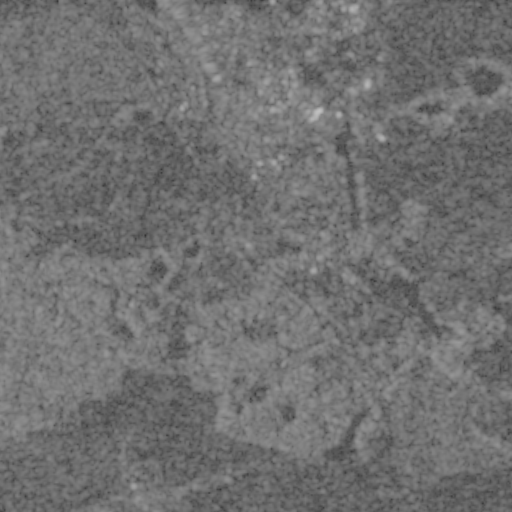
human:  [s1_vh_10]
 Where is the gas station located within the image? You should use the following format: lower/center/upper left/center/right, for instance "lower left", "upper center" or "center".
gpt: The gas station is located in the center of the image.
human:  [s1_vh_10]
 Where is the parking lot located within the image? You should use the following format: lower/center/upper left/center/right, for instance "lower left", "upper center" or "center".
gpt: The parking lot is located in the upper center of the image.
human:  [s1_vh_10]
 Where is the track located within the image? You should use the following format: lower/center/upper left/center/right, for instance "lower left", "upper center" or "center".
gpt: The track is located in the upper center of the image.
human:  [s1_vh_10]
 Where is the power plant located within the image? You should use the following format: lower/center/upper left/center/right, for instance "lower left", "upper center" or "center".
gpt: There is no power plant in the image.

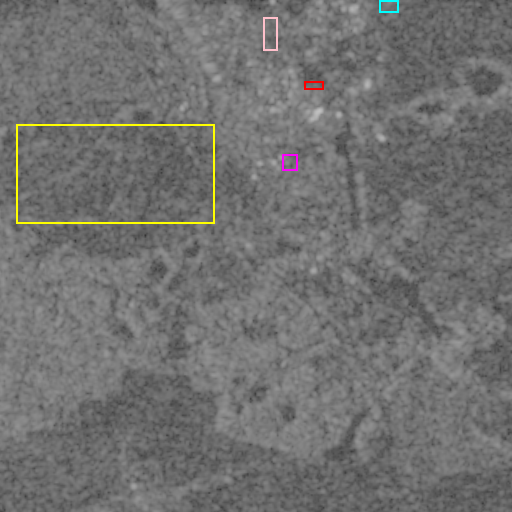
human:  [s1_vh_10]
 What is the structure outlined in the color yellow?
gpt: The structure outlined in yellow is a crop field.
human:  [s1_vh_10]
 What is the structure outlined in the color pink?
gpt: The structure outlined in pink is a park.
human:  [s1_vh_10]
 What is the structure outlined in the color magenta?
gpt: The structure outlined in magenta is a parking lot.
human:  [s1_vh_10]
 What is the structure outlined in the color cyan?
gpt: The structure outlined in cyan is a power substation.
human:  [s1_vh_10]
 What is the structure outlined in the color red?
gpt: The structure outlined in red is a track.
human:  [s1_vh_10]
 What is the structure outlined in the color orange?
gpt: There is no orange outline.